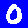
Digit: 0